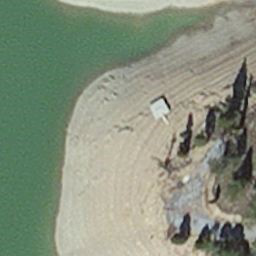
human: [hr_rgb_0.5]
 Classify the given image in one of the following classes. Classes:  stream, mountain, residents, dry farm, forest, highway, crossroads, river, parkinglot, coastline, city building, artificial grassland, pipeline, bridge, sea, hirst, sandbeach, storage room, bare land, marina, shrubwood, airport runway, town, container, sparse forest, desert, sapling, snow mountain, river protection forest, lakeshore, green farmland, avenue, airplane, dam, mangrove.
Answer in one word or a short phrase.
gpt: hirst